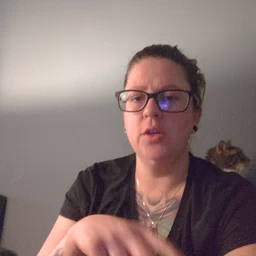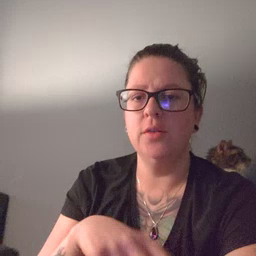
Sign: empty